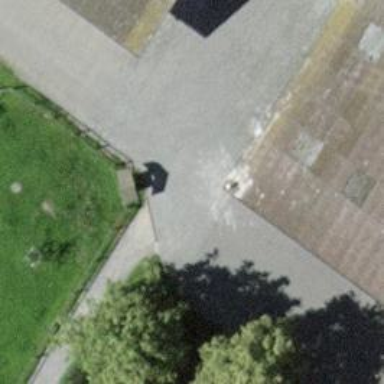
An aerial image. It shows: Footway with surface of fine gravel.